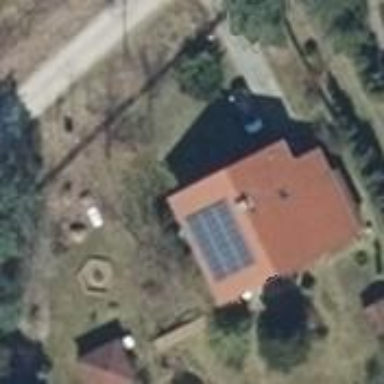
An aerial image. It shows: Gabled house with red roof. The roof is oriented across the building.